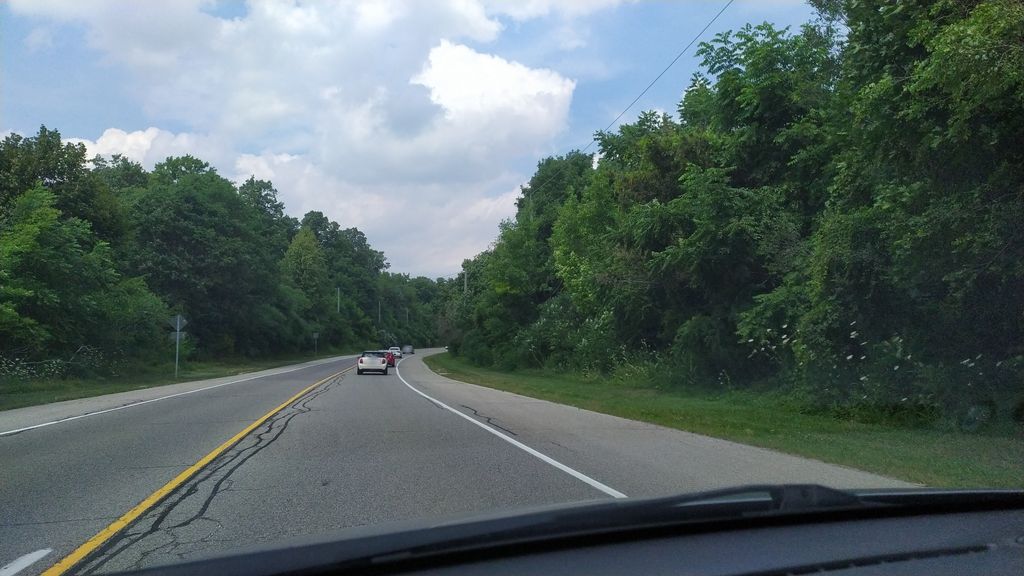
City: kitchener-waterloo